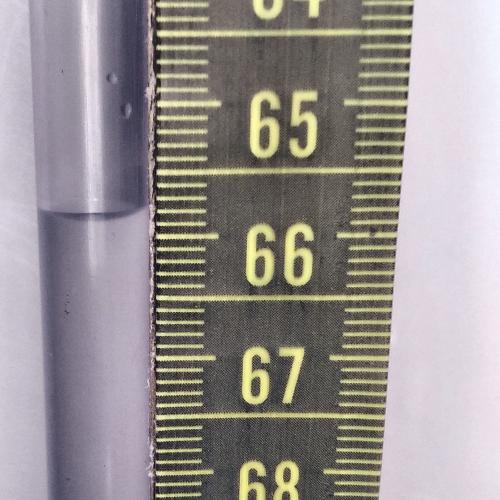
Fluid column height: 65.8 cm